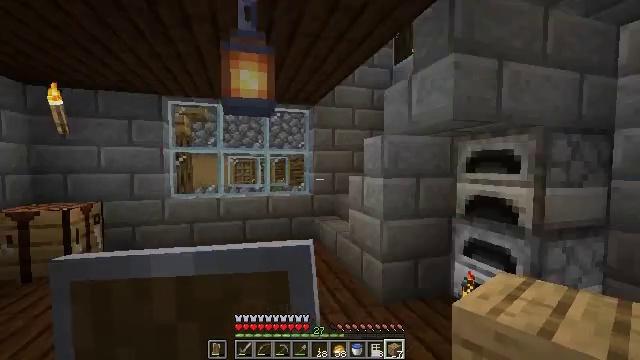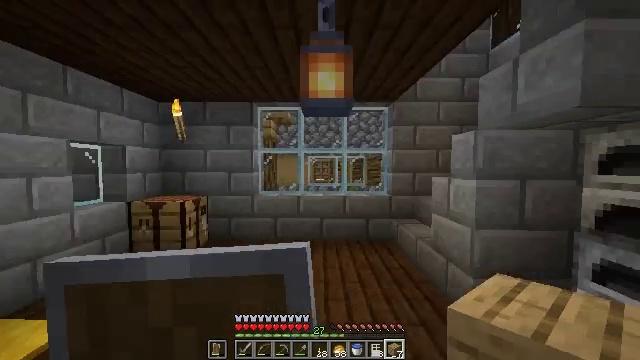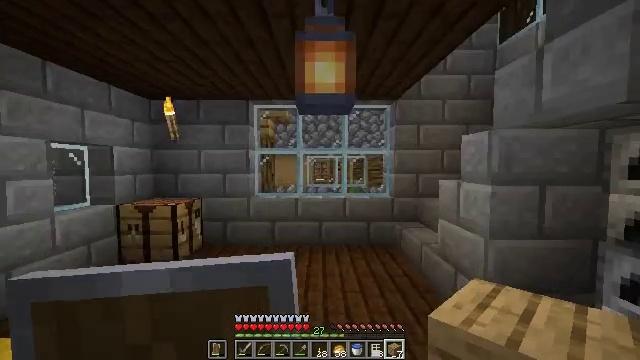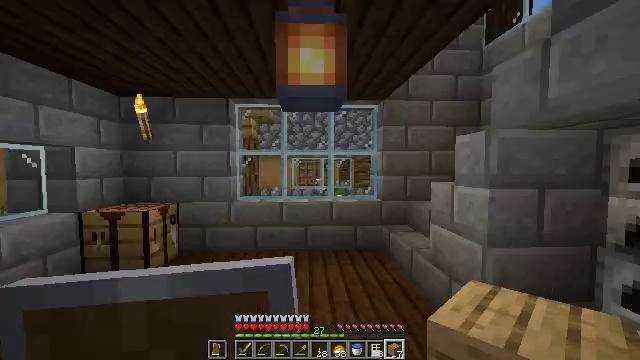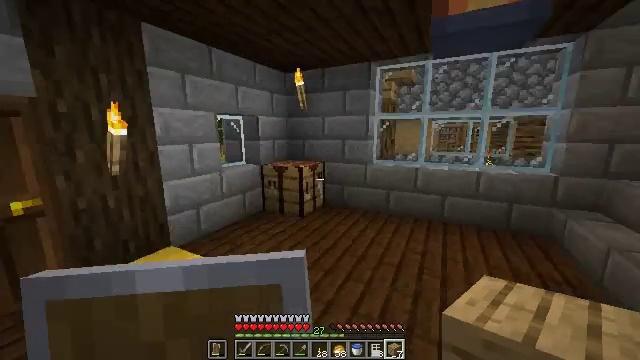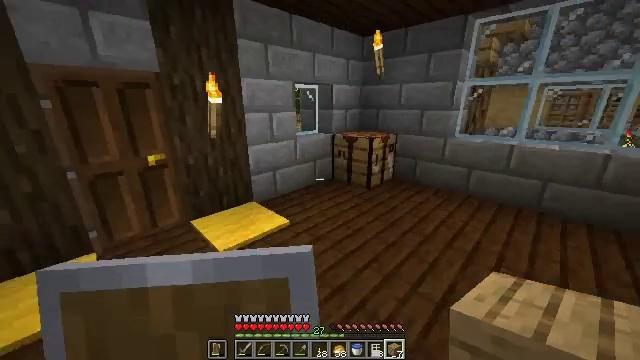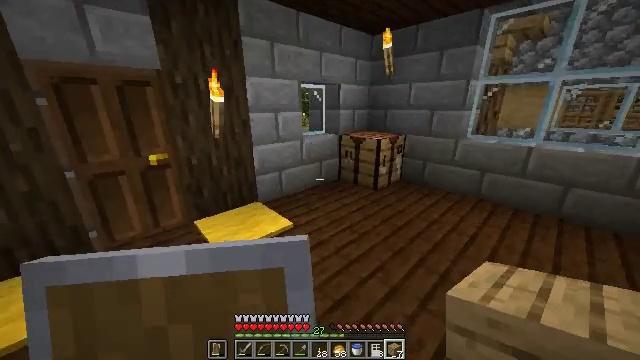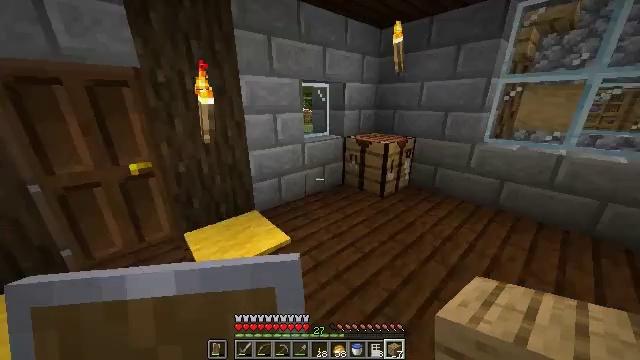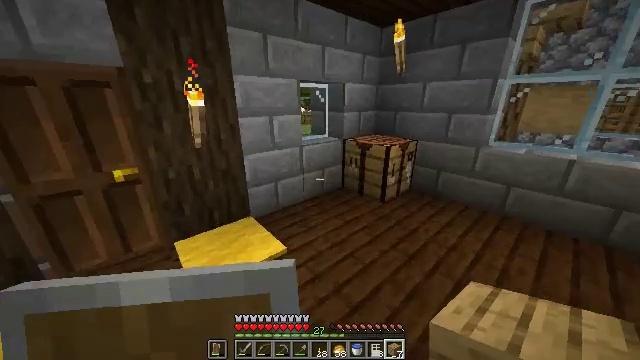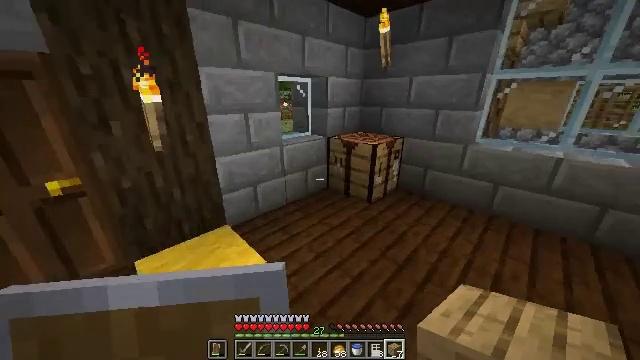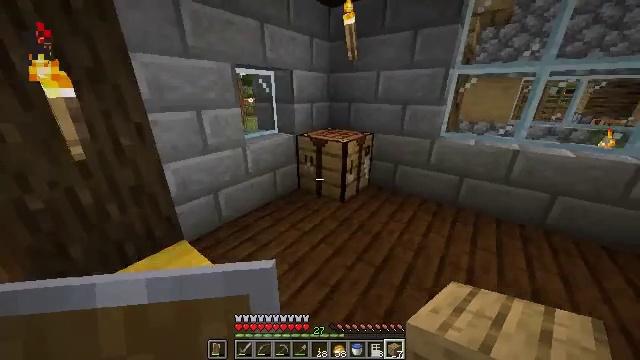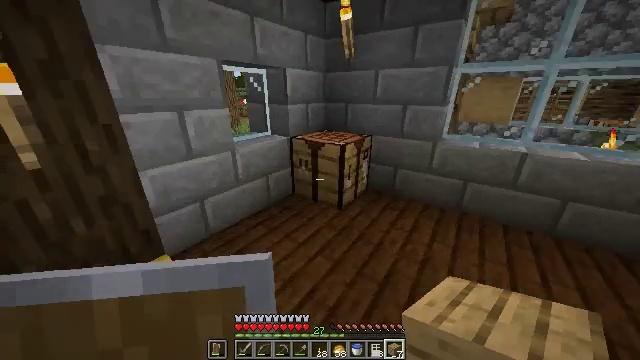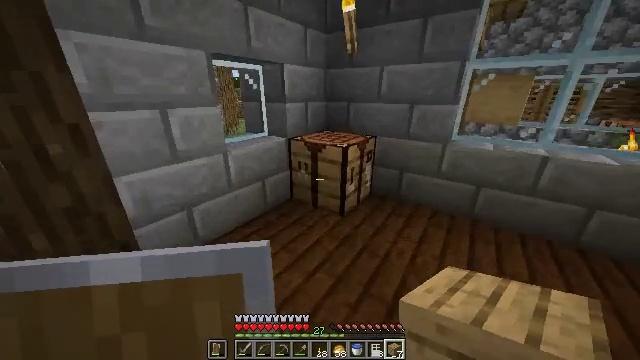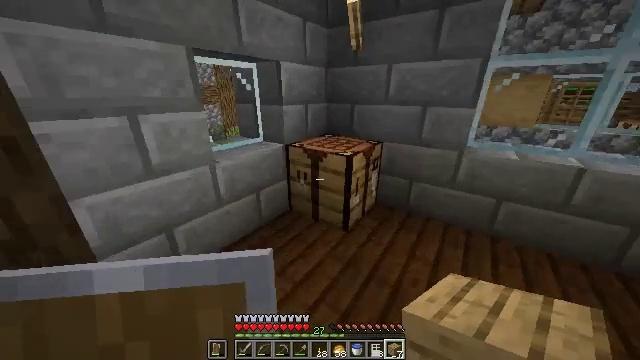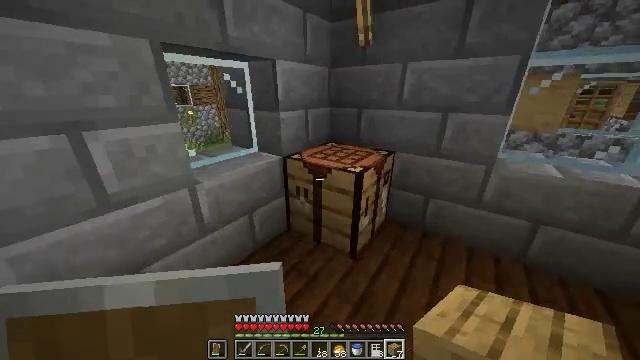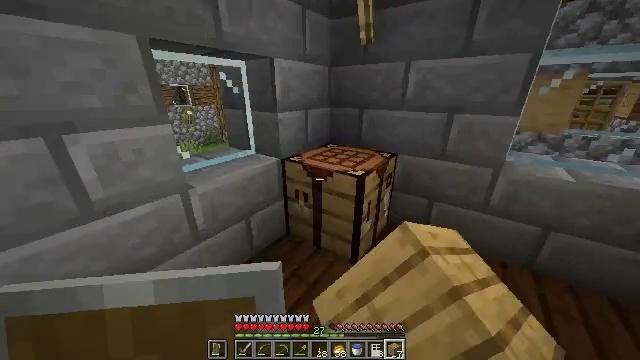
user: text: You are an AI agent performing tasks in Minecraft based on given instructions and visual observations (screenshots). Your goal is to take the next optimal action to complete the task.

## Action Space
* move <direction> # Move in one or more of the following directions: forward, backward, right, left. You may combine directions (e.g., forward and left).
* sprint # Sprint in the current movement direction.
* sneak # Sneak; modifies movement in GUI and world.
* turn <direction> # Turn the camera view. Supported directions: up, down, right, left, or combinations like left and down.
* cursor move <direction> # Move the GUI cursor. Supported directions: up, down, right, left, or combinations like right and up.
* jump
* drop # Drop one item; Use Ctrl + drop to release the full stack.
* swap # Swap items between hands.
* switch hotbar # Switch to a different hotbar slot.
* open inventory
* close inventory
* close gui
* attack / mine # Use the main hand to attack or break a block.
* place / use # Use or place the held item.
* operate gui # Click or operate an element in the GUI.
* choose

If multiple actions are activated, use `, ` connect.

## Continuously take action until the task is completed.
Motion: motion action
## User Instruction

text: Interact with the crafting table to obtain the barrel.
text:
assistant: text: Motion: move forward, turn left
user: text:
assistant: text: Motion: move forward
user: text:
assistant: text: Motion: move forward, sprint, turn right
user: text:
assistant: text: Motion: move forward, sprint, turn left and down
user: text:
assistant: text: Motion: move forward, sprint, turn left and down
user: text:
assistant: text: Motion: move forward, turn left
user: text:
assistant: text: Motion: move forward, turn left
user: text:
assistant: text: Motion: move forward
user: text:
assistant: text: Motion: move forward, turn right and down
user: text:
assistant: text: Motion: move forward, turn right and down
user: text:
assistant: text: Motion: move forward, turn right
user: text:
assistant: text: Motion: move forward
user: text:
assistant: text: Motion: move forward
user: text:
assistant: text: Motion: move forward, use / place
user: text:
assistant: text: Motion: use / place
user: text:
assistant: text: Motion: no_op
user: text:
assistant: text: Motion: no_op
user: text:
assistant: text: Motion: no_op
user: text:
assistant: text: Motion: no_op
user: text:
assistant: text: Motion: no_op
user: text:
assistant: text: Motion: turn left
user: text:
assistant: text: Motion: turn left
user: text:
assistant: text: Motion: turn left
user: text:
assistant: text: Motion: no_op
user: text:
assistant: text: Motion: turn right and down
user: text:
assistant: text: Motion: turn down
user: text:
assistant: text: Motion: turn left
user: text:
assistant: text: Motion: attack / mine
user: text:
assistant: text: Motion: attack / mine
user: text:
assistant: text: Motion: no_op